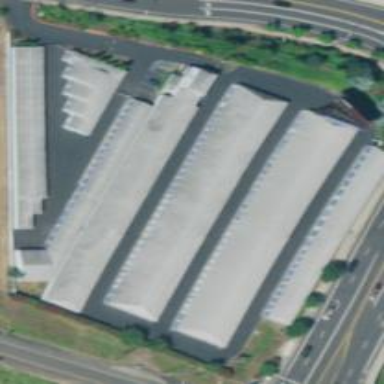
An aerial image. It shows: Commercial area with storage rental shop.